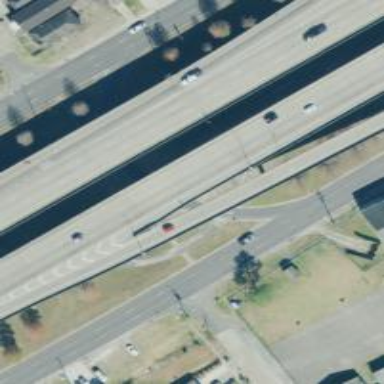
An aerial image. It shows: Secondary link road.